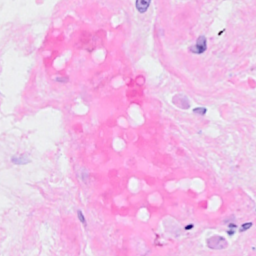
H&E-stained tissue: Breast